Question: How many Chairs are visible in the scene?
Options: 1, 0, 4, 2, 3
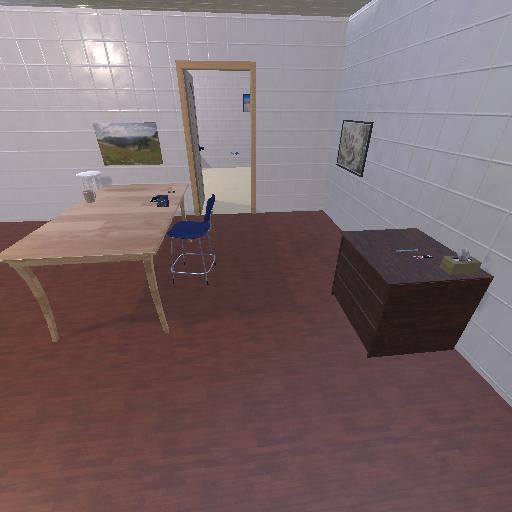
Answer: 1